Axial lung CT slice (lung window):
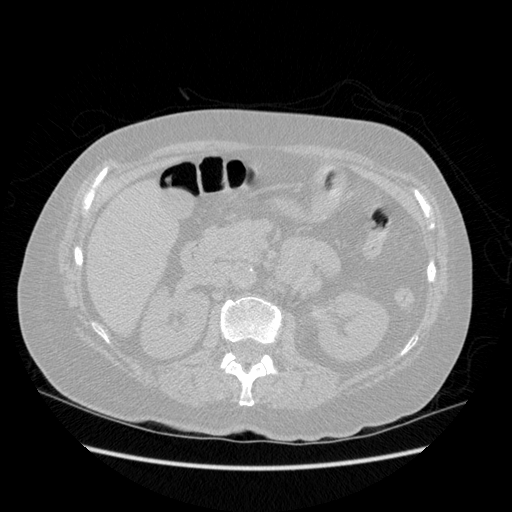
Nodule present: no